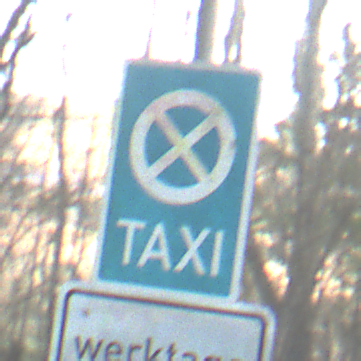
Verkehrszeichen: Taxenstand
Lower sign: ZeitangabenMitBeschraenkungAufWochentage1
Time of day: SunriseSunset
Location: Outdoor (Nature)
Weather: Clear
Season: Winter
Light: Natural